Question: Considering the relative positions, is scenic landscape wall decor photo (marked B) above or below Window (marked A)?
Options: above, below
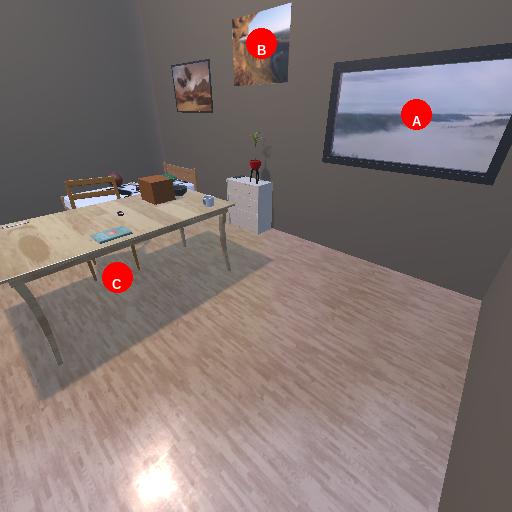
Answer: above